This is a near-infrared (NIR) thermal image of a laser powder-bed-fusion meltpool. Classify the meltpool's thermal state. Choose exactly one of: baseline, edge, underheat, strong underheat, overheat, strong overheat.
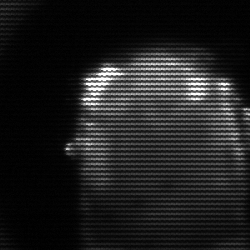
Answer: baseline